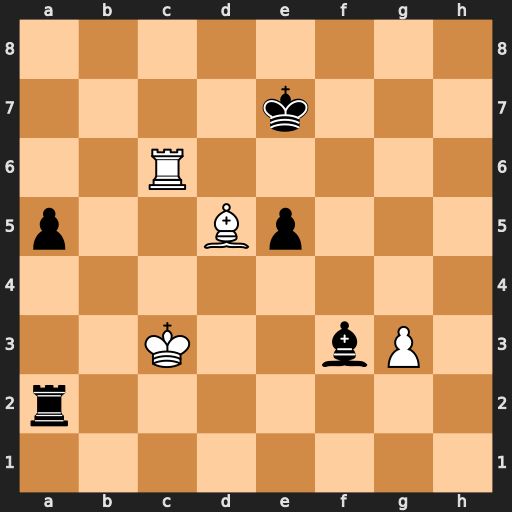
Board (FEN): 8/4k3/2R5/p2Bp3/8/2K2bP1/r7/8
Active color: w
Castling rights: -
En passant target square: -
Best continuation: Re6+ Kd7 Bxa2